Question: I implemented a 3ds modelloader following this <URL>.
Currently my program uses VAOs do display things. This worked so far for simple cubes and tiles. Textures were displaying correctly.
However, when I load the 3DS model into a VAO its a different sotry. The model looks correct concerning the vertices, but the texture is mirrored along the Y axis for some reason.
This is how i read the UV:
'''
case 0x4140:
qty = reader.ReadUInt16(); // 2 bytes
UV[] texcoords = new UV[qty];
for (i = 0; i < qty; i++)
{
texcoords[i] = new UV
{
U = reader.ReadSingle(), // 4 bytes
V = reader.ReadSingle() // 4 bytes
};
}
tb = new TexCoordBuffer(texcoords);
'''
And the UV:
'''
[StructLayout(LayoutKind.Sequential)]
struct UV
{
public float U { get; set; }
public float V { get; set; }
}
'''
Creating the Attribute:
'''
GL.EnableVertexAttribArray(2);
texCoordBuffer.Bind();
GL.VertexAttribPointer(2, 2, VertexAttribPointerType.Float, false, Vector2.SizeInBytes, 0);
GL.BindAttribLocation(shaderHandle, 2, "in_texture");
'''
How the Texture is "created":
'''
GL.TexParameter(TextureTarget.Texture2D, TextureParameterName.TextureWrapS, (int)TextureWrapMode.Repeat);
GL.TexParameter(TextureTarget.Texture2D, TextureParameterName.TextureWrapT, (int)TextureWrapMode.Repeat);
GL.TexParameter(TextureTarget.Texture2D, TextureParameterName.TextureMagFilter, (int)TextureMagFilter.Linear);
GL.TexParameter(TextureTarget.Texture2D, TextureParameterName.TextureMinFilter, (int)TextureMinFilter.LinearMipmapNearest);
GL.TexEnv(TextureEnvTarget.TextureEnv, TextureEnvParameter.TextureEnvMode, (int)TextureEnvMode.Replace);
GL.TexImage2D(
TextureTarget.Texture2D,
0,
PixelInternalFormat.Rgba,
bmpData.Width,
bmpData.Height,
0,
PixelFormat.Bgra,
PixelType.UnsignedByte,
bmpData.Scan0);
GL.GenerateMipmap(GenerateMipmapTarget.Texture2D);
'''
This is how it turns out: Example left, my version right:

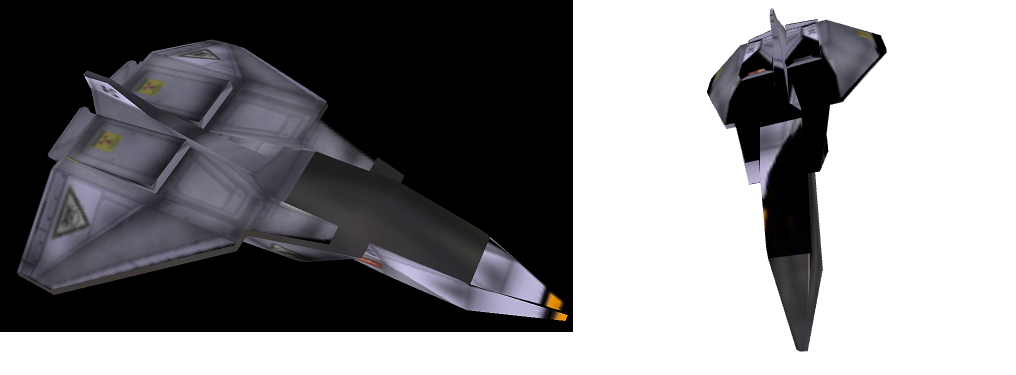
Answer: Yes you should flip V texture coordinate when importing model for OpenGL. UV maps in 3DS model and OpenGL are different. OpenGL texture coordinates should be '(U; 1-V)'
This can be fixed either in import model code or by selecting corresponding option for flipping UV in your 3D modelling software.
You can take a look at answer and comments to understand this behavior in this related question: <URL>